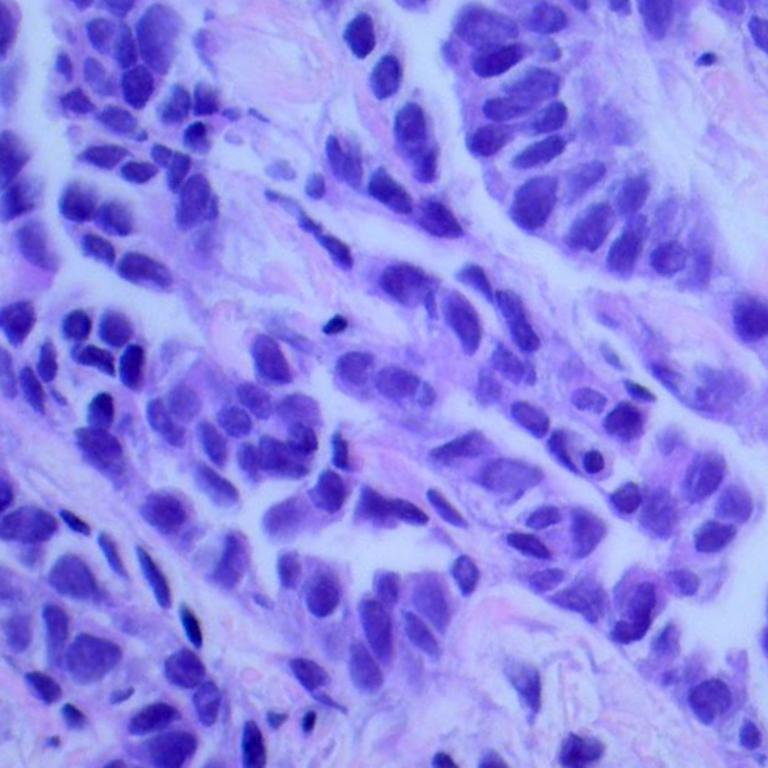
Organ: lung
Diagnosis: adenocarcinomas